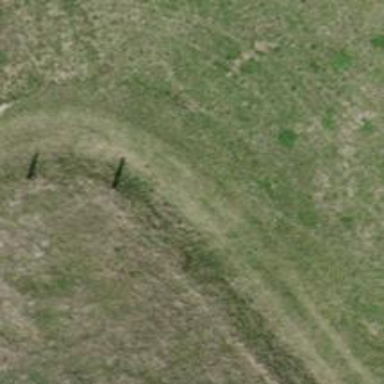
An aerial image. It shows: Track with grass surface categorized as grade4 tracktype.